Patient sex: F
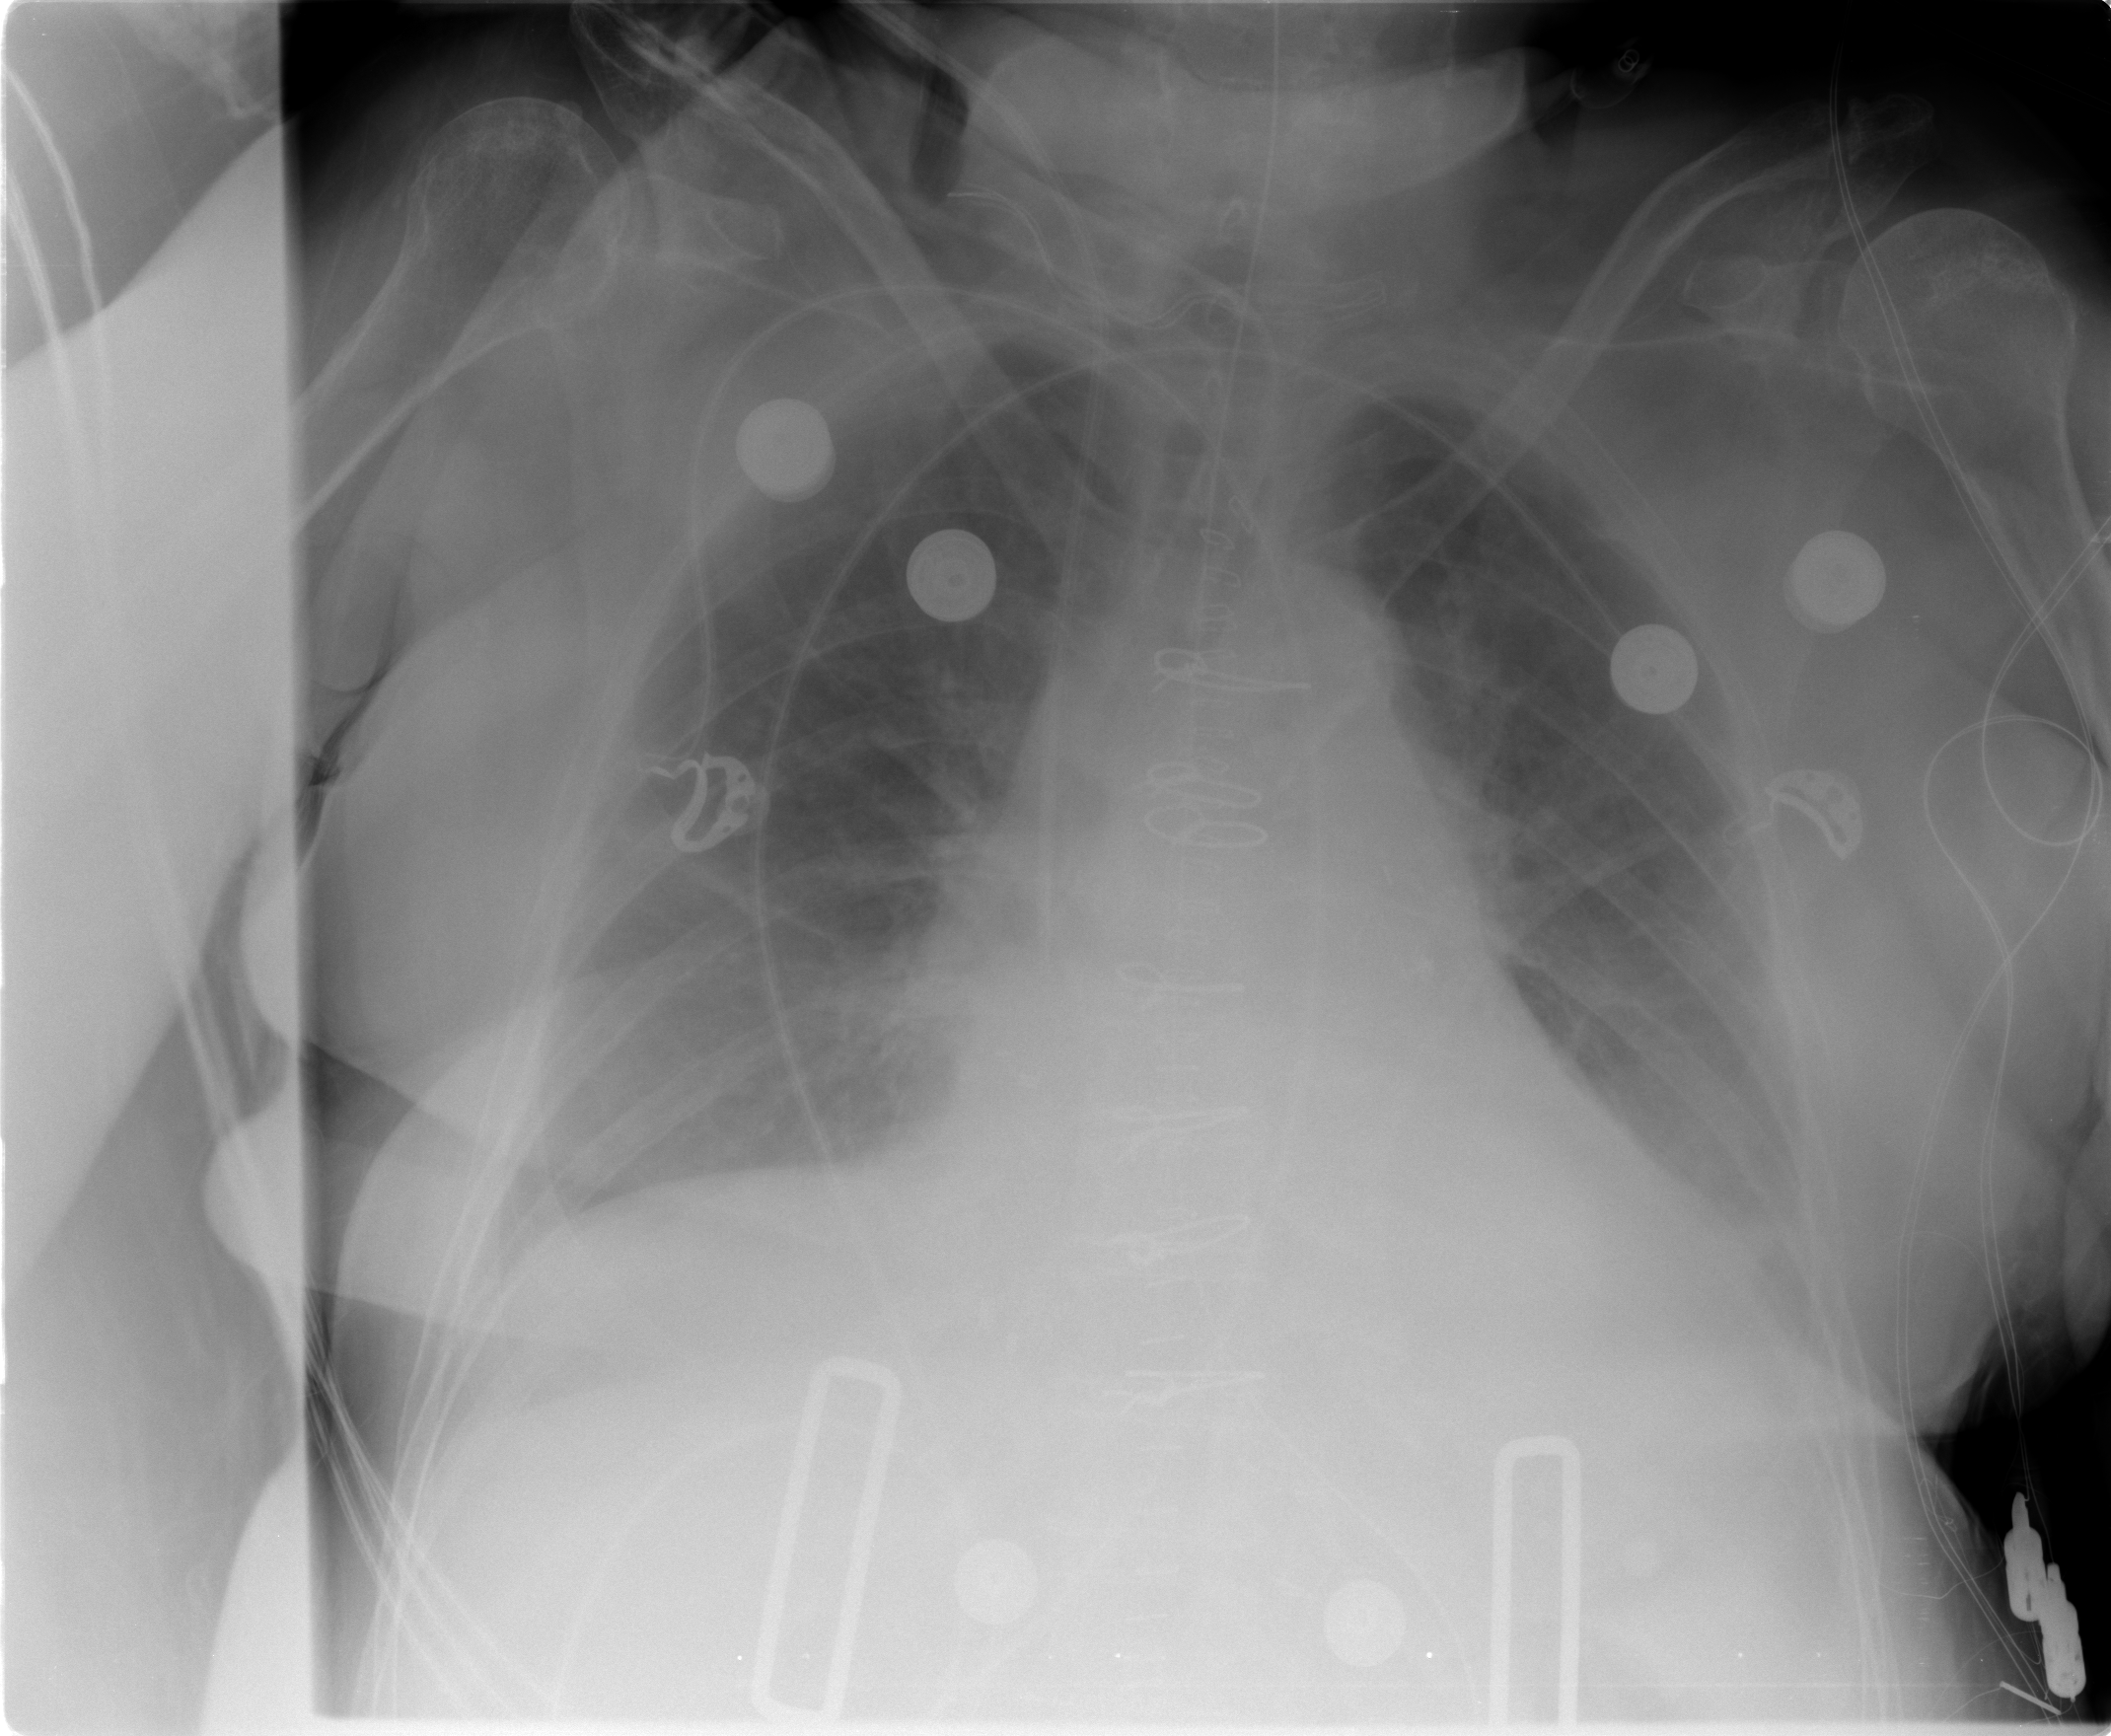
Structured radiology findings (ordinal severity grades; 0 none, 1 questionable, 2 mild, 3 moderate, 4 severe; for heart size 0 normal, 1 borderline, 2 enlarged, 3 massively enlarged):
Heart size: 2
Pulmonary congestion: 2
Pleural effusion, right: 2
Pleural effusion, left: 2
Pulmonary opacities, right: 0
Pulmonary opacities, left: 0
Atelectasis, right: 0
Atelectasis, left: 2